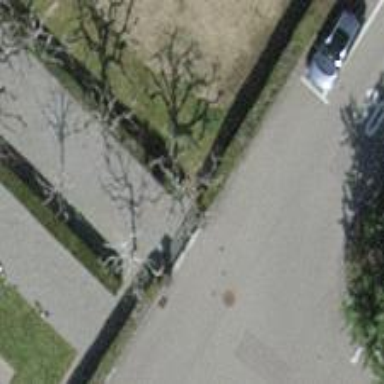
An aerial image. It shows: Gate.